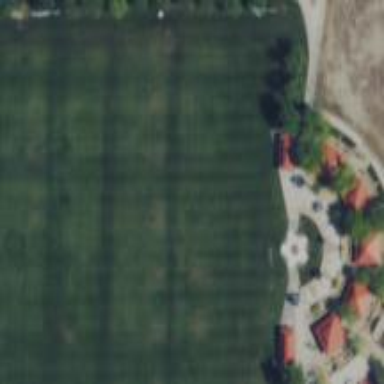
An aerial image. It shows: Grassy pitch where soccer and American football can be played.